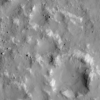
Label: not_dusty